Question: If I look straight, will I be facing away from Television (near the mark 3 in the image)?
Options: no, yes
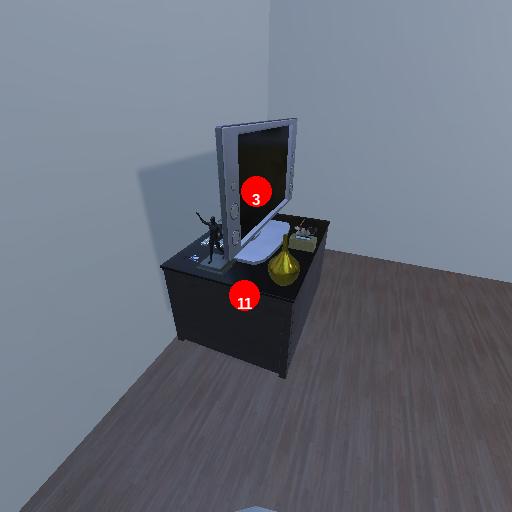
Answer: no